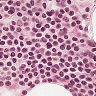
Metastatic tissue present: no